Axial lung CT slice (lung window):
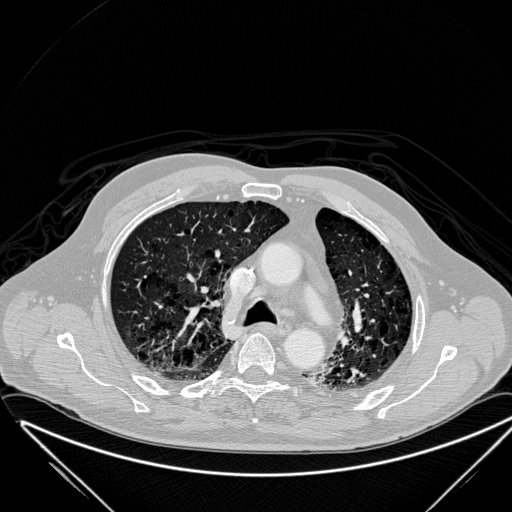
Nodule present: no